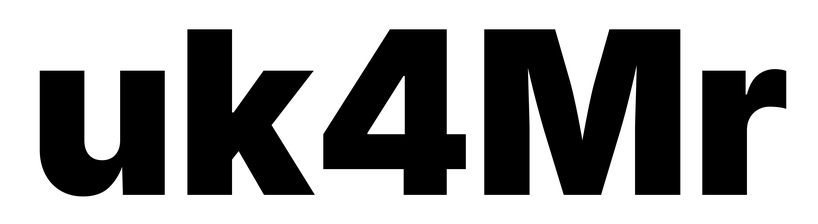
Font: Inter_Black